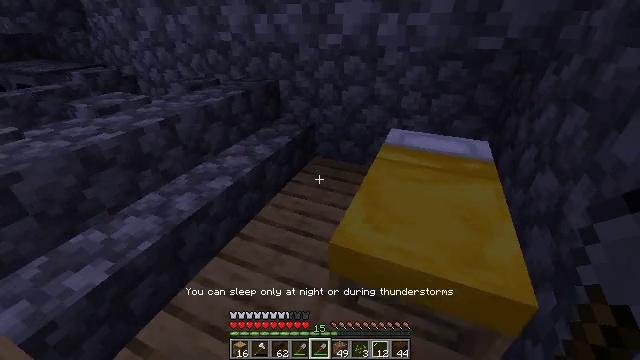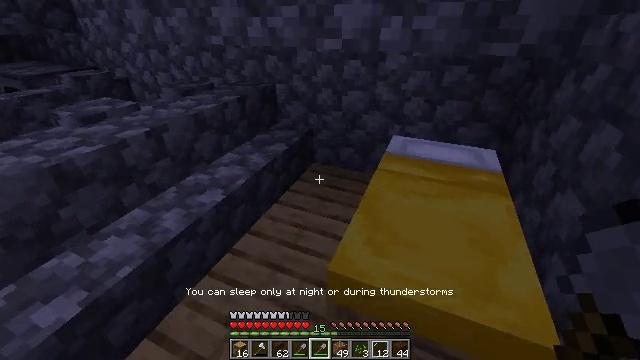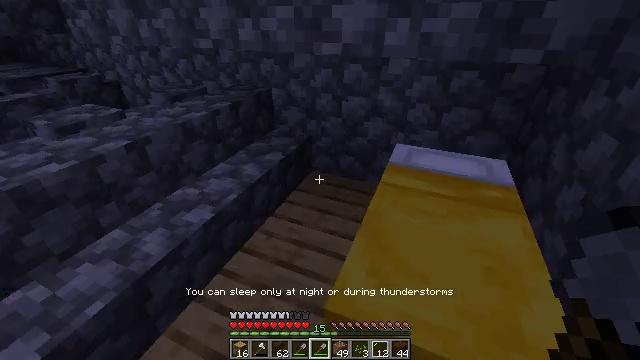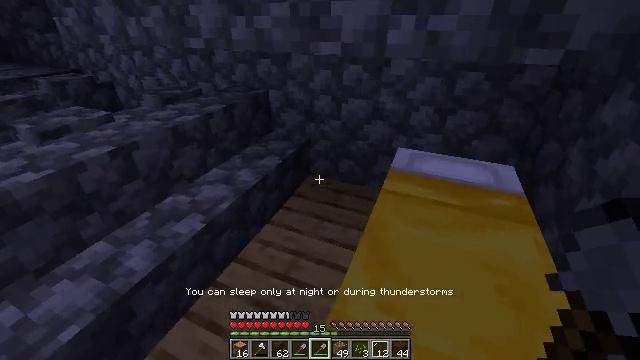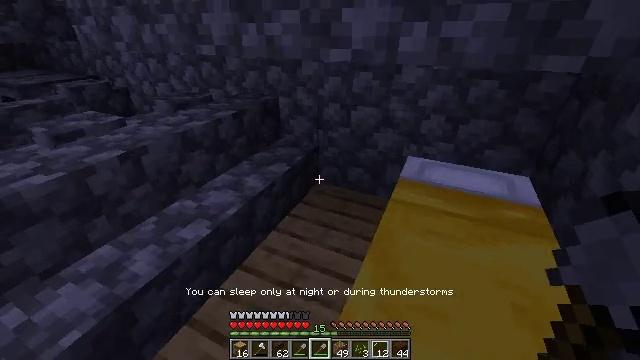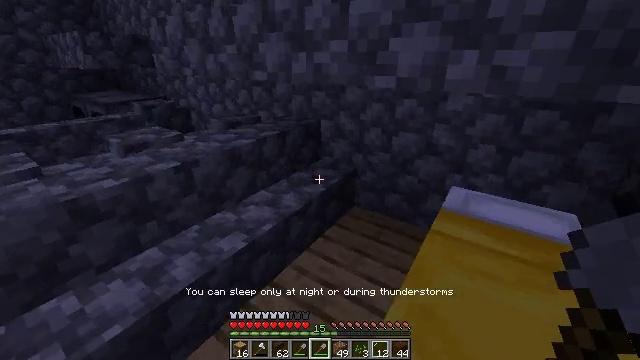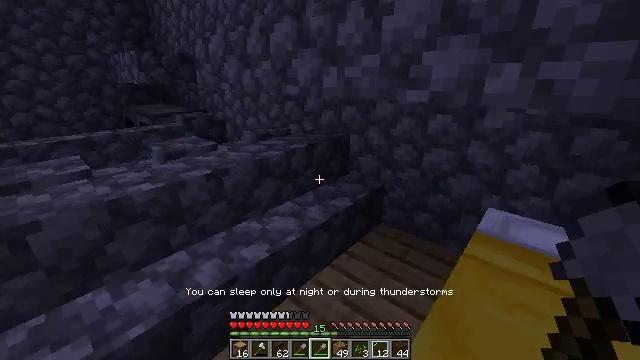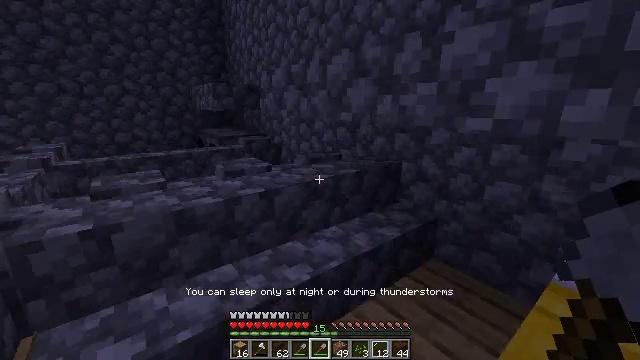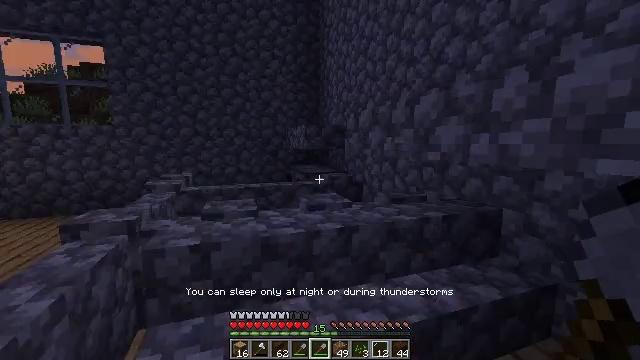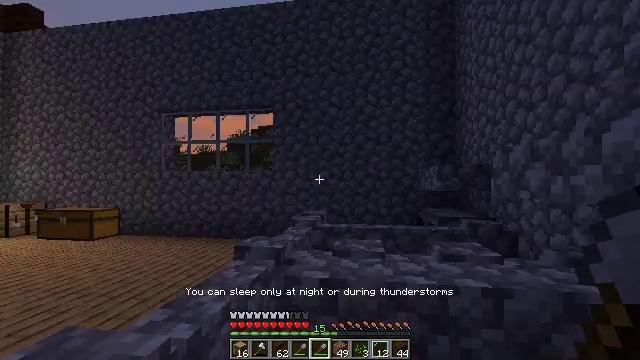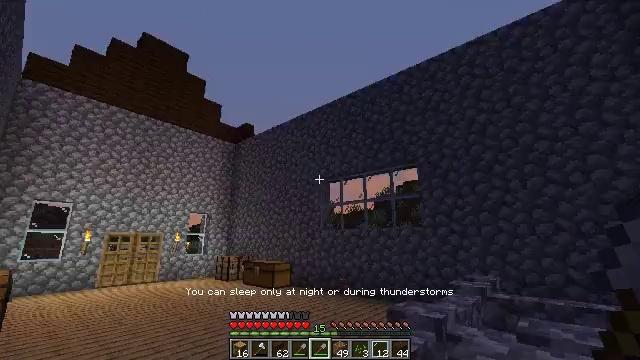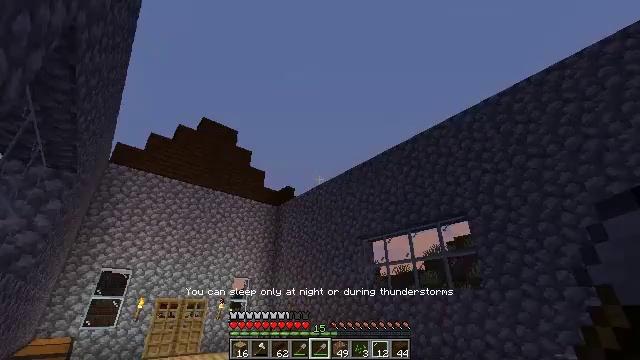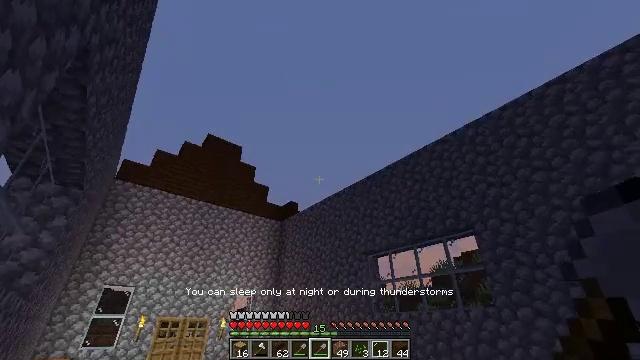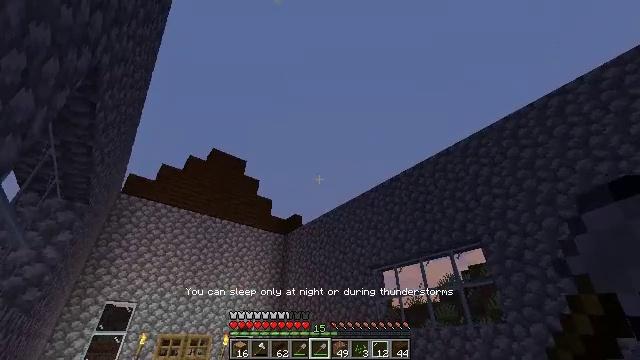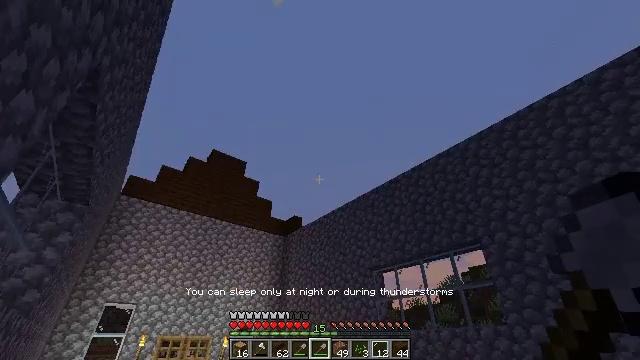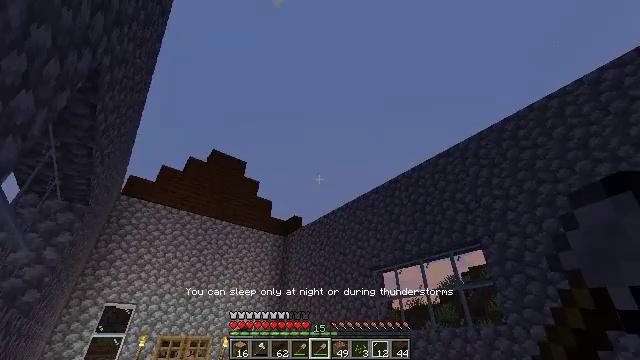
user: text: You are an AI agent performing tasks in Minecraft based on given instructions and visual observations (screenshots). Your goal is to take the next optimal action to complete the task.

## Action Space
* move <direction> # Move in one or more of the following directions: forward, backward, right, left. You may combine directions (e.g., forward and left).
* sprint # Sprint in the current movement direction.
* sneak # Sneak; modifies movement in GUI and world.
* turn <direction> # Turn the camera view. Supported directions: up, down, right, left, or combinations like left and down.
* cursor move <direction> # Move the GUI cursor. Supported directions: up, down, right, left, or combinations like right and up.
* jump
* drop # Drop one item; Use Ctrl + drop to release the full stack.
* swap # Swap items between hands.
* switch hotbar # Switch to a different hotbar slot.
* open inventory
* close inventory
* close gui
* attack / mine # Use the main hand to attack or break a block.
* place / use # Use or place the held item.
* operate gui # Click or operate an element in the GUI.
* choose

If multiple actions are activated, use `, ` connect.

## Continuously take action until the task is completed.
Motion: motion action
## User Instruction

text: Remove the torch from its spot.
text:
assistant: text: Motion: move forward
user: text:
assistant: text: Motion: no_op
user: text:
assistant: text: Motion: no_op
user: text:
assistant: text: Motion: turn left and up
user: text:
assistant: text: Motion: turn left and up
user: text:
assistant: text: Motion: turn left and up
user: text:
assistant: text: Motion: turn left and up
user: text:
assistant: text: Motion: turn left and up
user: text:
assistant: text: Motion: turn left and up
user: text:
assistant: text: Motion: turn left and up
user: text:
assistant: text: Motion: turn left and up
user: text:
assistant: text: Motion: turn up
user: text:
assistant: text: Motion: turn up
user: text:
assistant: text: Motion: no_op
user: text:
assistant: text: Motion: no_op
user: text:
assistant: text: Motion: no_op
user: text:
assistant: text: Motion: no_op
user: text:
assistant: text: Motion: no_op
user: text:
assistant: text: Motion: no_op
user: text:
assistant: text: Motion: no_op
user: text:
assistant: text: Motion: no_op
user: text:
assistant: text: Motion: turn down
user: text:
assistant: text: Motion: turn left and down
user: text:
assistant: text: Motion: turn left and down
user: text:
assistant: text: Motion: no_op
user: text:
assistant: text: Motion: turn left
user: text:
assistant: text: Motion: turn left
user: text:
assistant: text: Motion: turn left
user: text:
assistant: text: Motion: turn left
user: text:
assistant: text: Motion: no_op